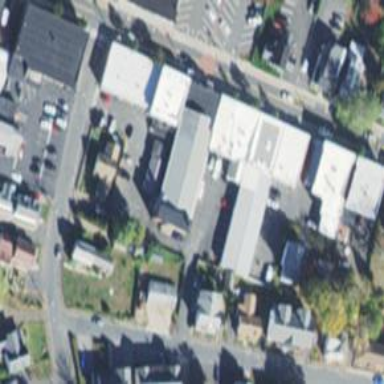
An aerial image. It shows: Retail building.